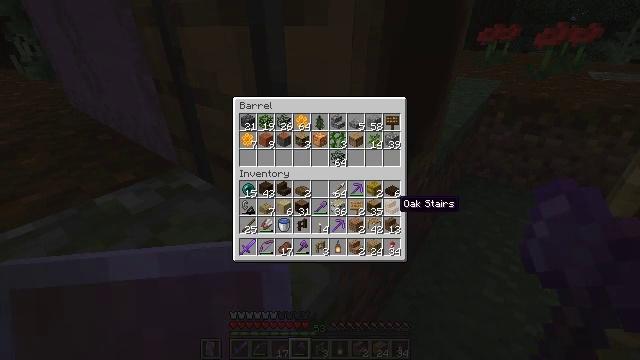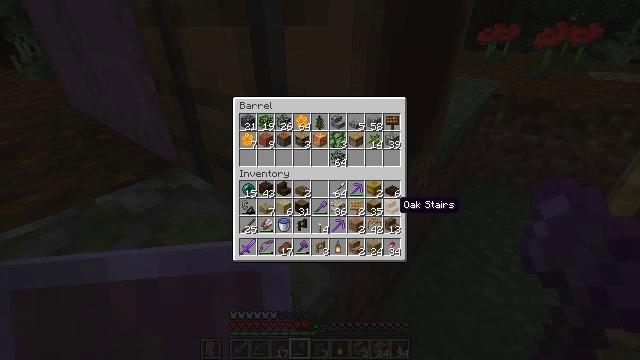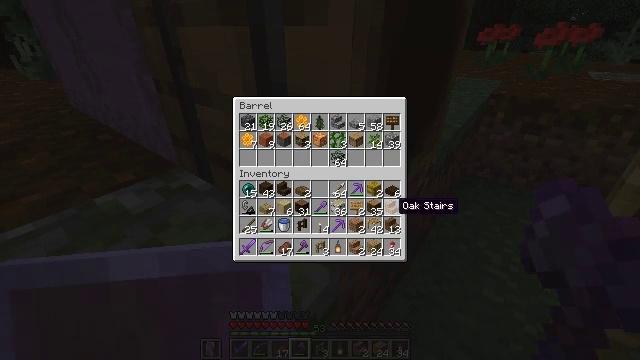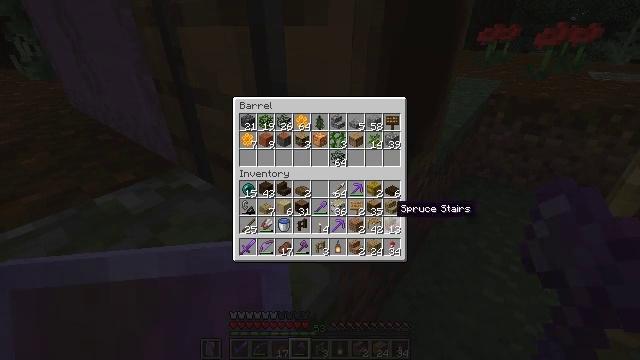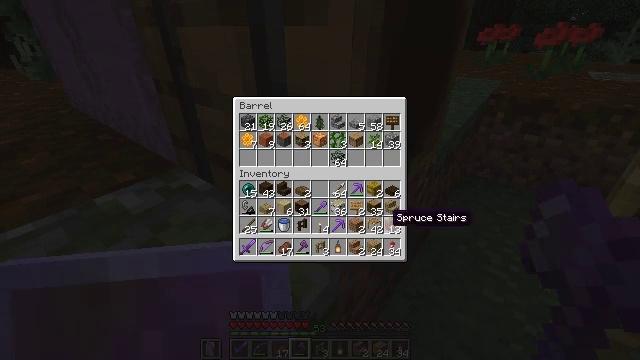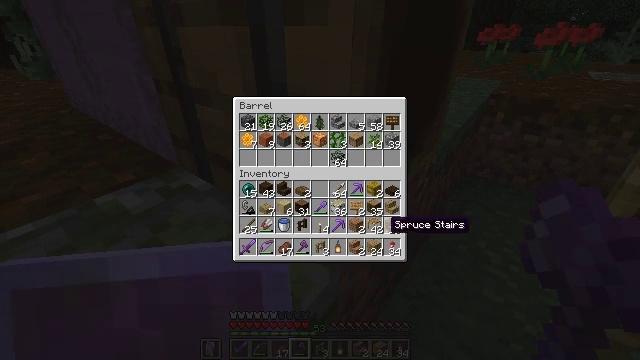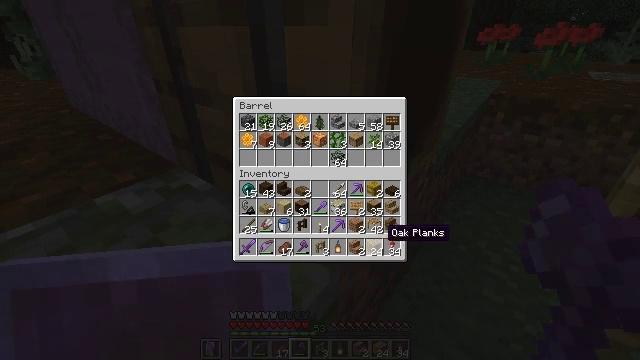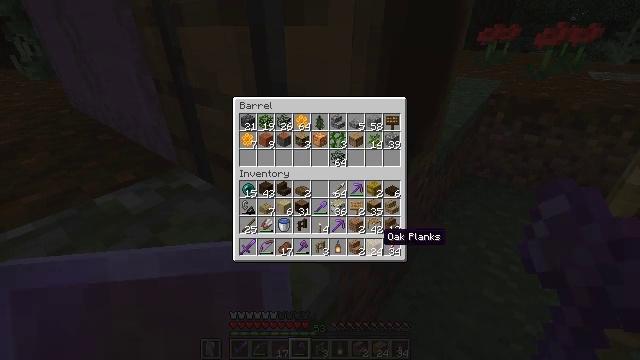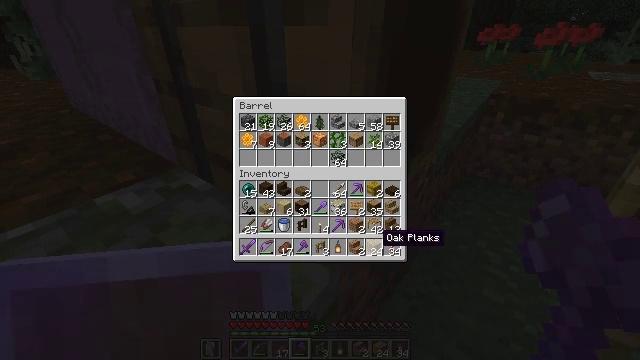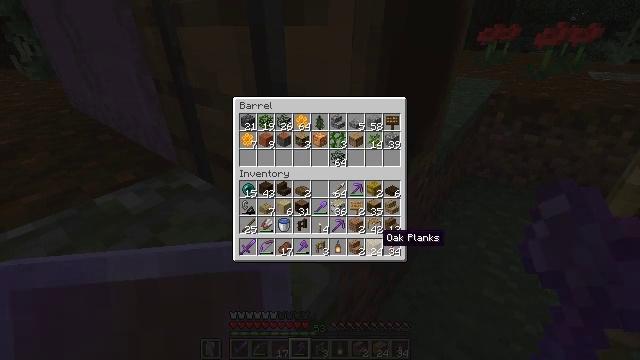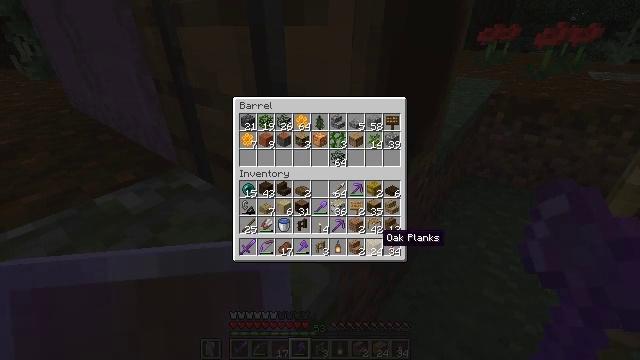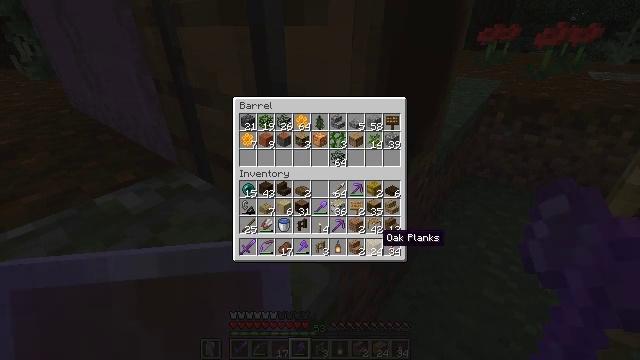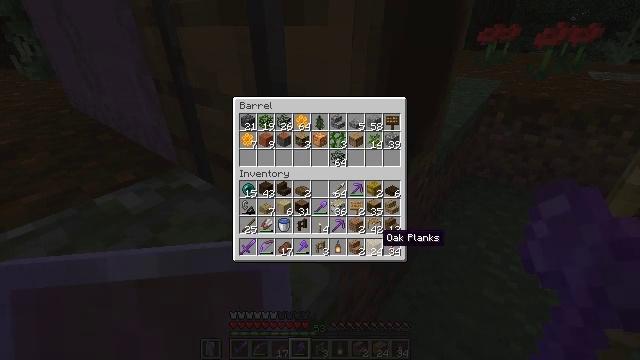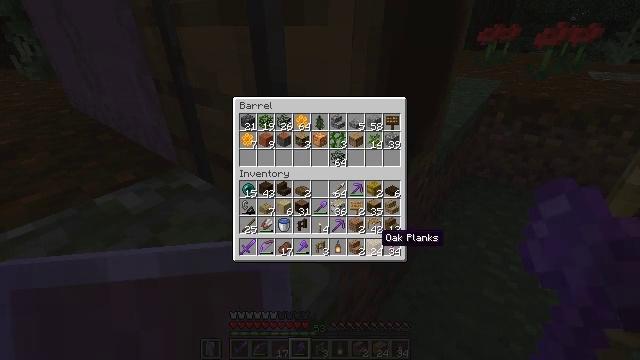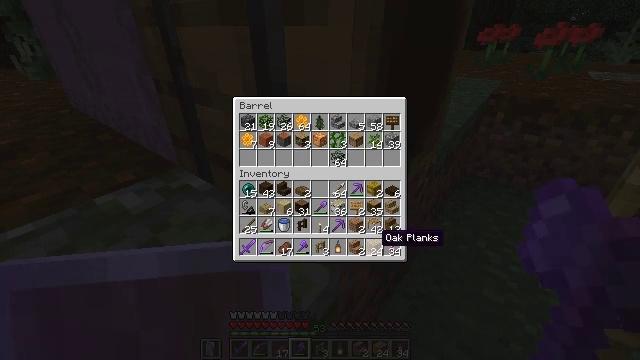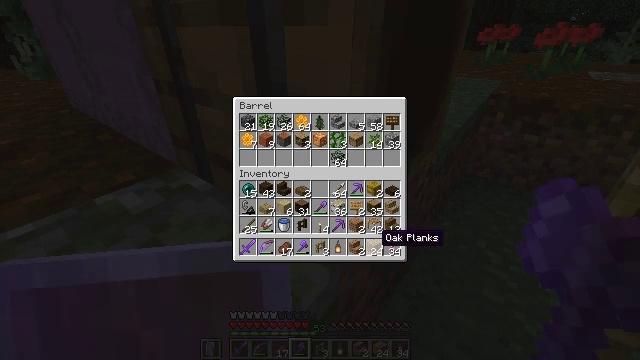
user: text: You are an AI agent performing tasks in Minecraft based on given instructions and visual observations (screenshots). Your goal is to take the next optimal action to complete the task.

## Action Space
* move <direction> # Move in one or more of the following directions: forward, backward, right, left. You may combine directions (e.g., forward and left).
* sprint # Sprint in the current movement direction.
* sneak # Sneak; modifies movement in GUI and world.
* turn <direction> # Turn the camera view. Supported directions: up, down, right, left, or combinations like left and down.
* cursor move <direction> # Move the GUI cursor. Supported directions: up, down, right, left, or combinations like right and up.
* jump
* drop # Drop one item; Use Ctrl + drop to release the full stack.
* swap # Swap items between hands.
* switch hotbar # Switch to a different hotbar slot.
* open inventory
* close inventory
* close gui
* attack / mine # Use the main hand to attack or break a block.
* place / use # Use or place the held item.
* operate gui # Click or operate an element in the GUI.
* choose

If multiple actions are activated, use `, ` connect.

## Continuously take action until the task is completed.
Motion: motion action
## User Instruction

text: Open the crafting table and create a glass pane.
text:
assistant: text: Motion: no_op
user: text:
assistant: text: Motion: no_op
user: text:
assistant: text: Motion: no_op
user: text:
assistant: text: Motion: turn down
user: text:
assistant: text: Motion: turn down
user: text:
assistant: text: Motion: turn down
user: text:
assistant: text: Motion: no_op
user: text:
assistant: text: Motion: no_op
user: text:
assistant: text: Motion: no_op
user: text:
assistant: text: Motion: no_op
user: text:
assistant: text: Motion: no_op
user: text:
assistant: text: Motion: no_op
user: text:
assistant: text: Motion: no_op
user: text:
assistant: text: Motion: no_op
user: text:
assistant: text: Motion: no_op
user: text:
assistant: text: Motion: no_op
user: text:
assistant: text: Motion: no_op
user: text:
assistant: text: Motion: no_op
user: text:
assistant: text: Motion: no_op
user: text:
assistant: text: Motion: no_op
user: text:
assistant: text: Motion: no_op
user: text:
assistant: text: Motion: no_op
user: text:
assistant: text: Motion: no_op
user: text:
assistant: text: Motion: no_op
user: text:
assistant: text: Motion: no_op
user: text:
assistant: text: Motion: no_op
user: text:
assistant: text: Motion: no_op
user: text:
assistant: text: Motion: no_op
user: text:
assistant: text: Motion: no_op
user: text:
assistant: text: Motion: no_op